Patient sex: F
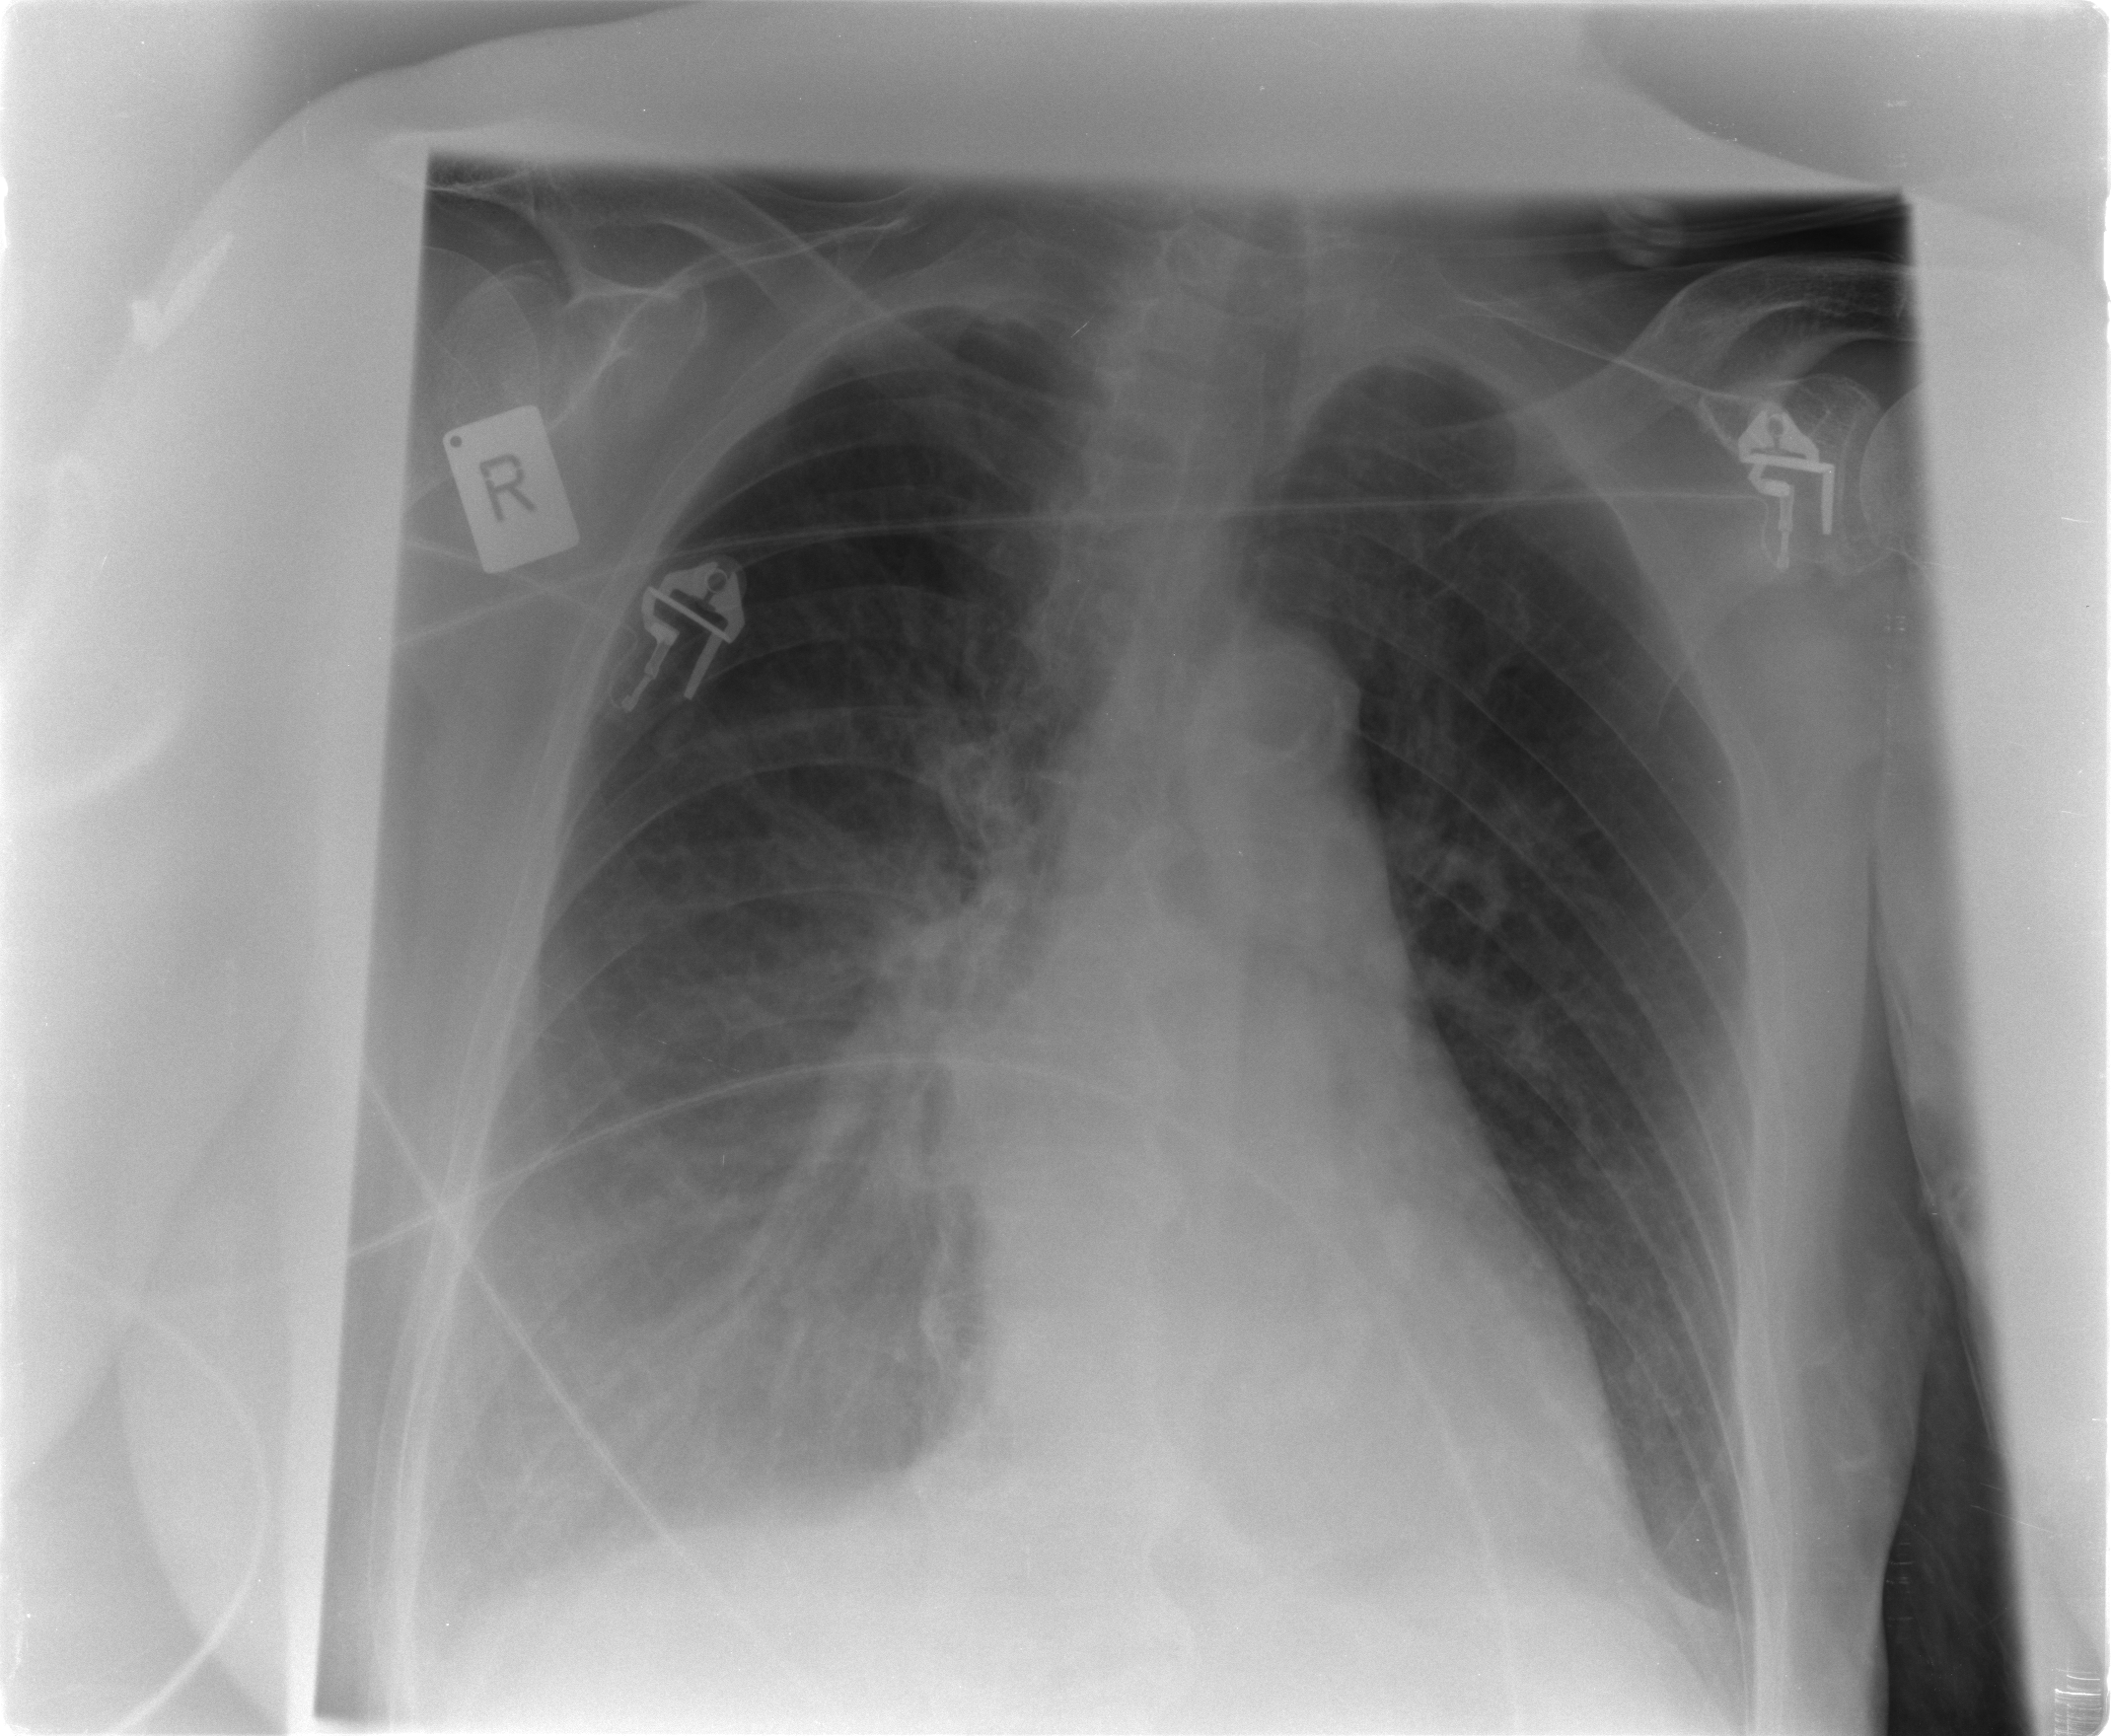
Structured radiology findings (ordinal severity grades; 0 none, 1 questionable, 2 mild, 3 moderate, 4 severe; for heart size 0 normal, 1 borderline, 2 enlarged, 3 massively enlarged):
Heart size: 0
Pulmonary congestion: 0
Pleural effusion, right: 3
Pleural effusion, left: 0
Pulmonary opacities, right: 0
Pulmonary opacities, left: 0
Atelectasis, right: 2
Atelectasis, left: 0